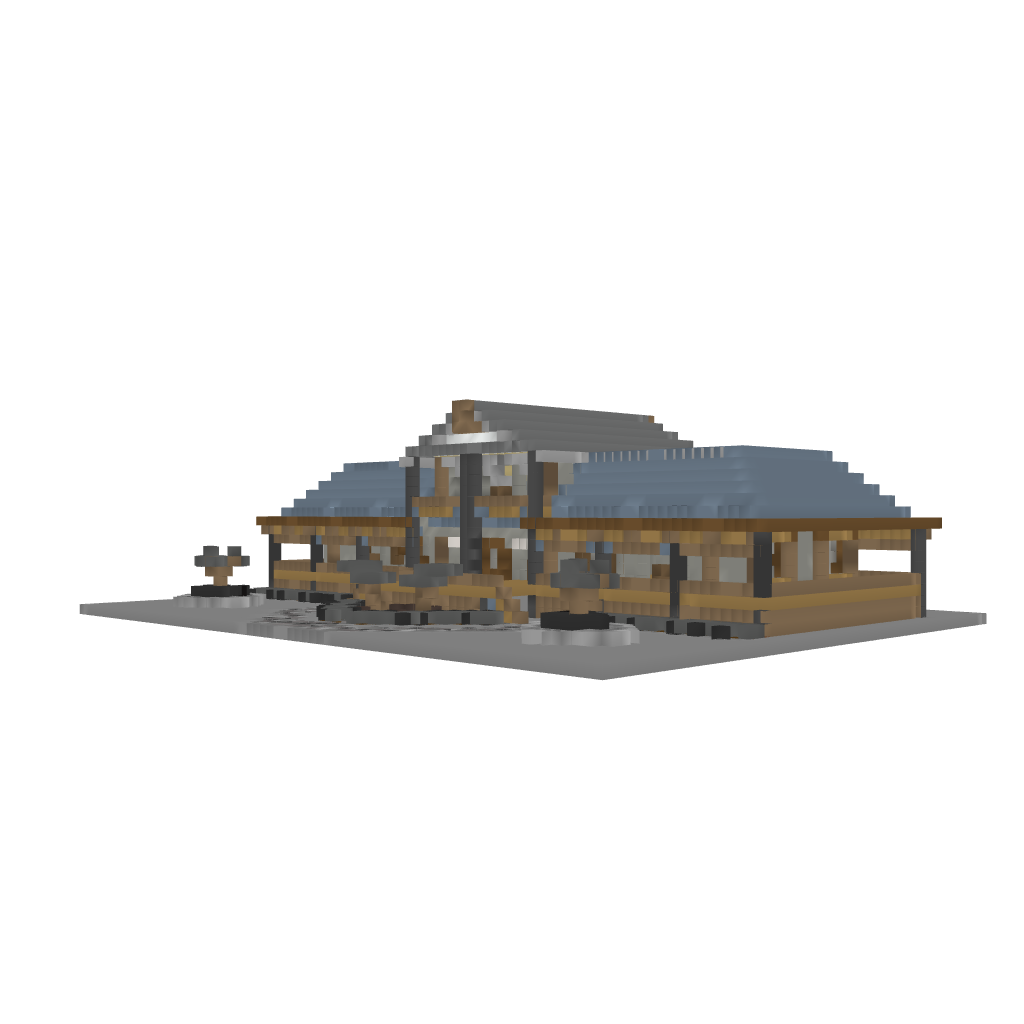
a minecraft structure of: Australian Queenslander House